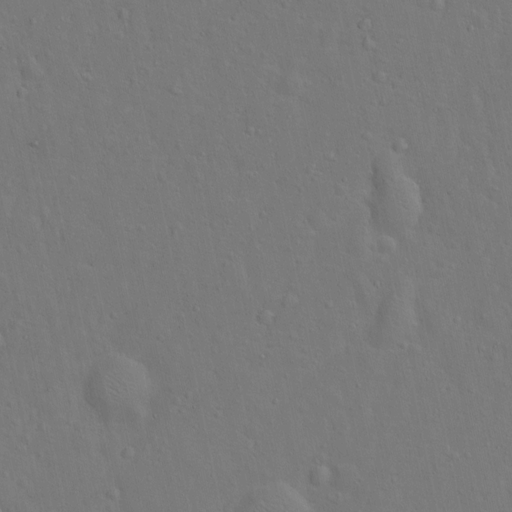
Classes present: Background